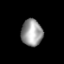
Tissue: lung
Cell type: Others
Senescence score: 0.1766
Nuclear area (px): 553
Mean DAPI intensity: 155.669